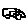
Label: car